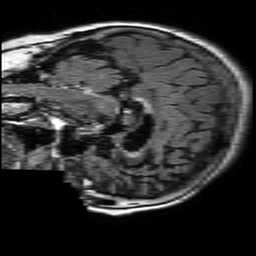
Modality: FLAIR
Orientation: sagittal
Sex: female
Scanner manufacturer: philips
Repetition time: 11 s
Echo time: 0.125 s